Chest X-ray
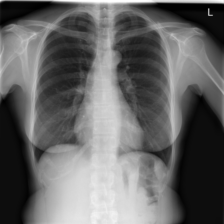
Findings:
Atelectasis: negative
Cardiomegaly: negative
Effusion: negative
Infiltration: negative
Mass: negative
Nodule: negative
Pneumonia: negative
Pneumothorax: negative
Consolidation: negative
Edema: negative
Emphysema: negative
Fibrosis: negative
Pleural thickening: negative
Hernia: negative